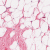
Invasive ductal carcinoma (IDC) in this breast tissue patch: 0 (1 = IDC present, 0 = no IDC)